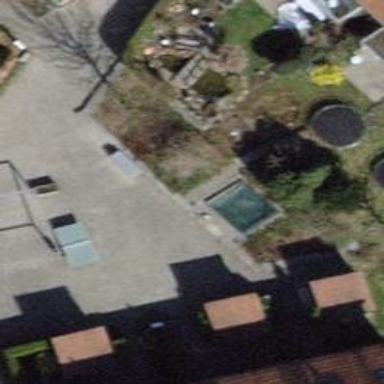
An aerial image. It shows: Sandpit at the playground.